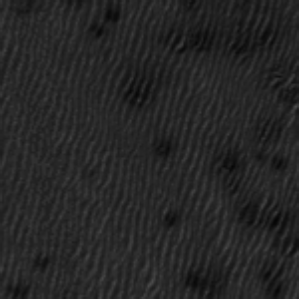
Label: frost